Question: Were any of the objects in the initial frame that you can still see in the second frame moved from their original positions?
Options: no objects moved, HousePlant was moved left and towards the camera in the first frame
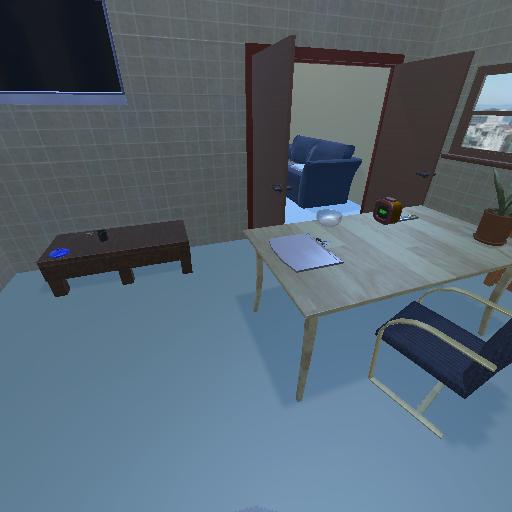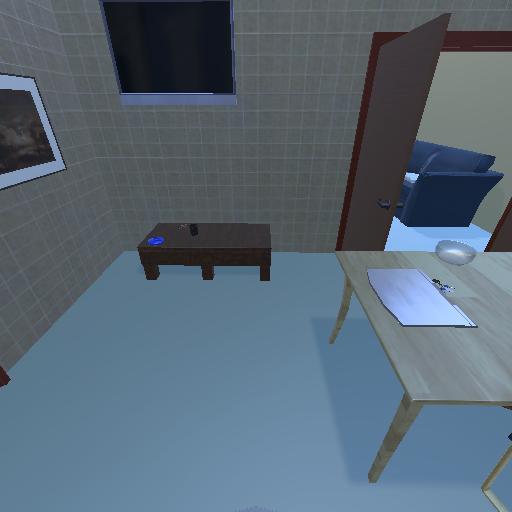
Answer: no objects moved